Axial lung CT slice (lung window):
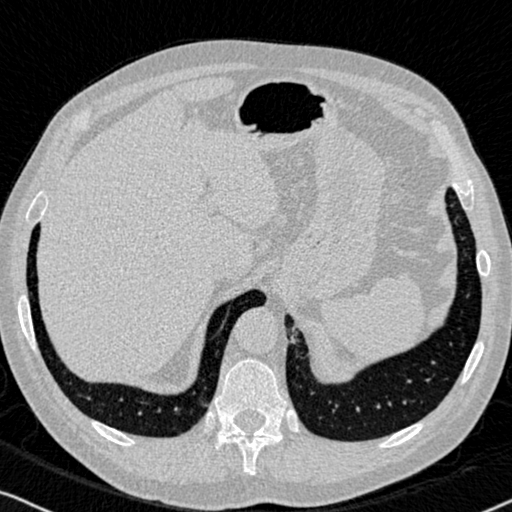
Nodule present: no